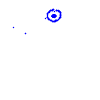
Particle: electron